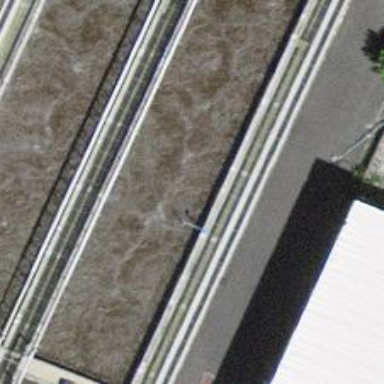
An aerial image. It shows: Body of wastewater.